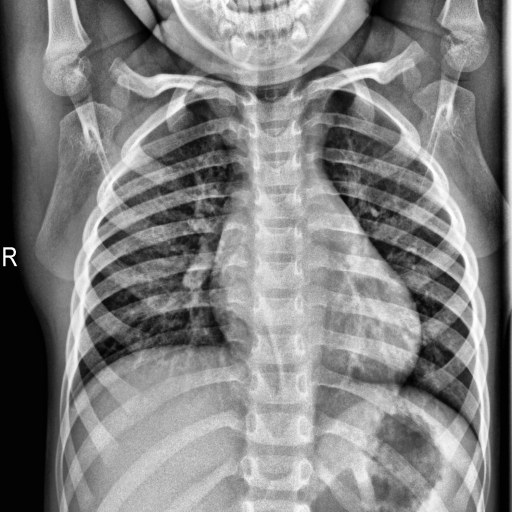
Finding: NORMAL